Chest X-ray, AP view. Patient: 61 years old, sex M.
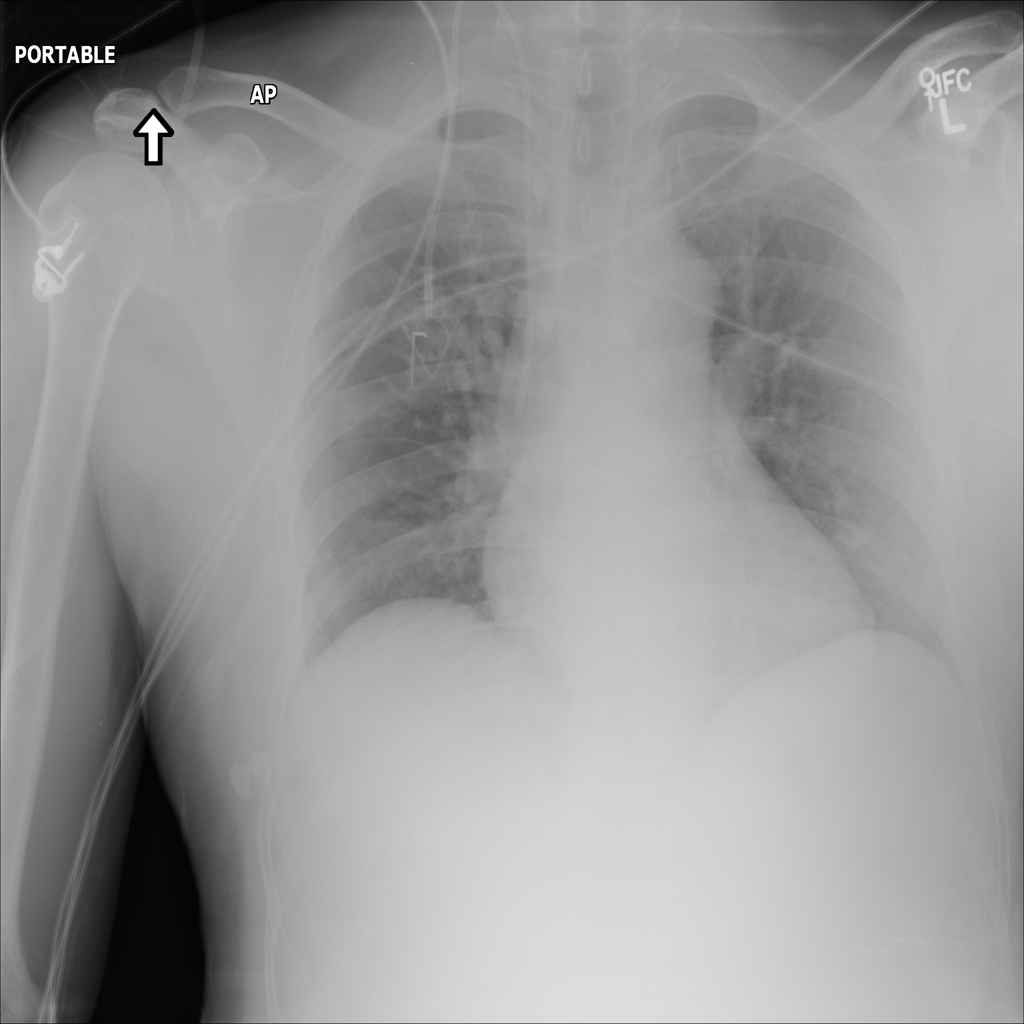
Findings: No Finding